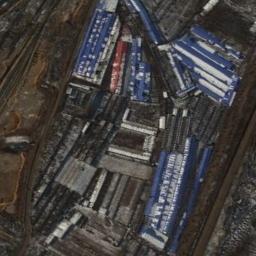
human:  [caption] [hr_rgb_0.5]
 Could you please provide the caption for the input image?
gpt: Many houses of different shapes and sizes are in the industrial area .

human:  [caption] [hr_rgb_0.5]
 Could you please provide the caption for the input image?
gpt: The industrial area is crowded .

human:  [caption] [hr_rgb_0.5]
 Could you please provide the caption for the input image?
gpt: This is a bustling industrial area, consisting of neatly planned factory buildings and open spaces, Green belts and roads .

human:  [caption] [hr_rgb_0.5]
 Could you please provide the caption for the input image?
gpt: The industrial area with lots of workshops of different colors is surrounded by roads .

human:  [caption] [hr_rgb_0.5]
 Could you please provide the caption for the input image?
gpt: There are some blue and white buildings on the industrial area .